Question: I've been thoroughly enjoying the amazing combination of Pandas and Seaborn for my data analysis and plotting needs. It's been enough to prevent me from going down the path of learning R just for dataframes and ggplot ;P. I'm having a small issue with the factorplot in seaborn and the way that it places labels on the x-axis. Below is the example that's causing me trouble:

Basically, I want to "fix" the x-axis labels so that the final column ">=35" isn't so "squished" (i.e. overlapping the preceding label). Is there an easy way to do this? I came up with a temporary solution of encoding ">=" as unicode and adding an extra space before the label, but it would be nicer to have a general solution to enforce spacing between labels.
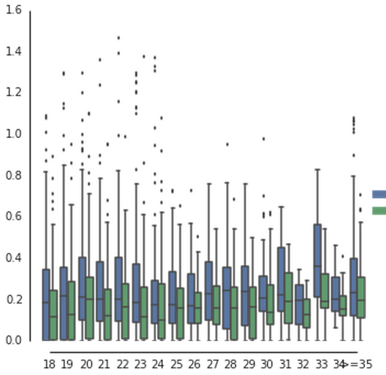
Answer: These are just matplotlib axis ticklabels at integral positions. So you could do
'''
df = pd.DataFrame(dict(x=np.repeat(np.arange(21), 10), y=np.random.randn(210)))
df.loc[df.x == 20, "x"] = ">= 20"
g = sns.factorplot(x="x", y="y", data=df, kind="box")
g.axes[0, 0].set_xticks(range(20) + [20.5])
'''

(Note that version version 0.6+ has an 'ax' attribute on single-axes 'FacetGrid' objects that will make accessing the methods a bit easier)